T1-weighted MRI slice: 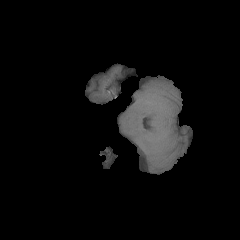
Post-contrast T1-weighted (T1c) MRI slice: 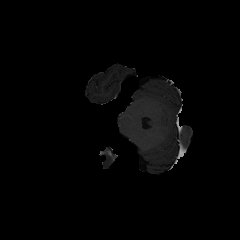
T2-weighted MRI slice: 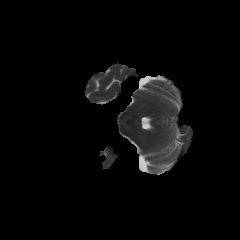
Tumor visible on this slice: no